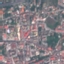
Land use / land cover class: Residential